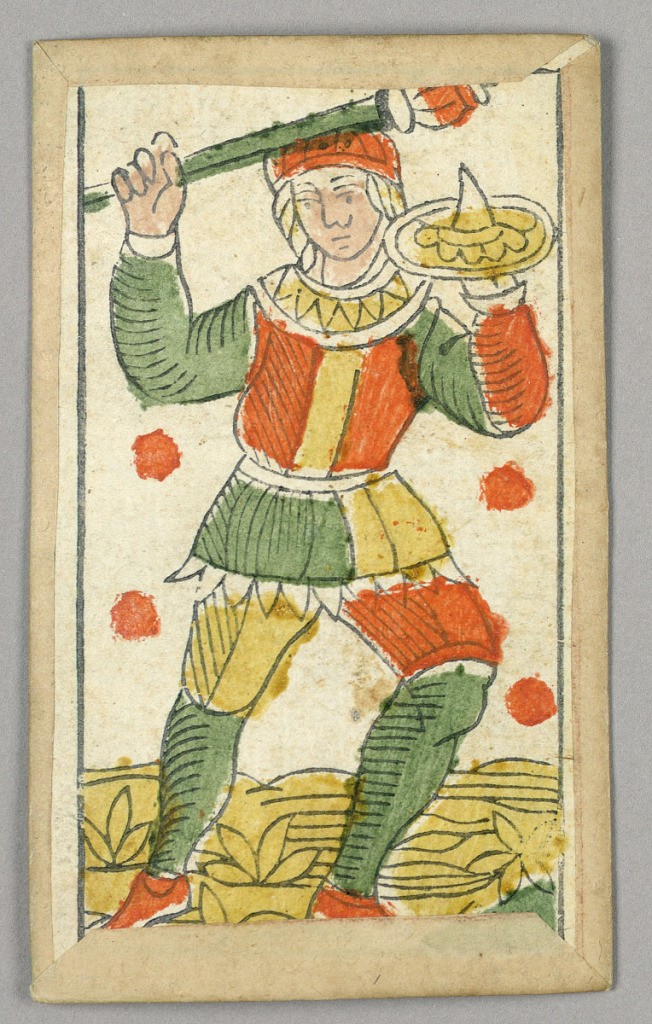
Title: Minchiate (Tarot) Playing Card
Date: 17th century
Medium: Stencil-colored woodblock print
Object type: Playing card
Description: Part of a set of Italian Minchiate playing cards.